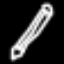
Label: pencil